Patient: sex F, age 57
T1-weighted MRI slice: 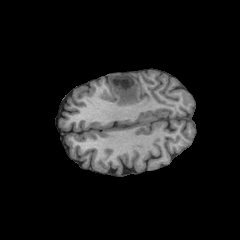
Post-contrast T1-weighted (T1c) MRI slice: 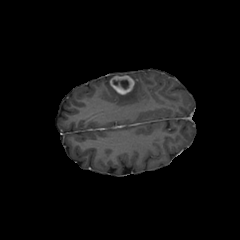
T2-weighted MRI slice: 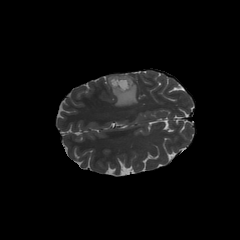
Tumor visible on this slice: yes
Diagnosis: Glioblastoma, IDH-wildtype
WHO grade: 4